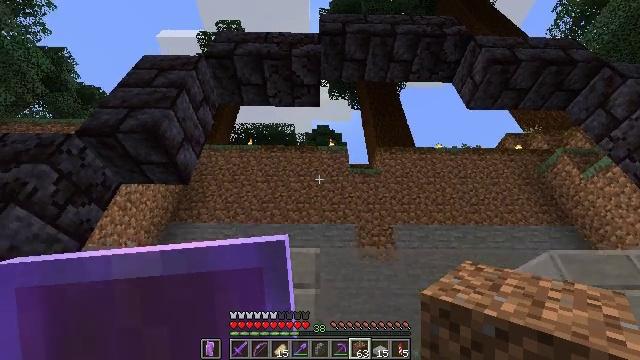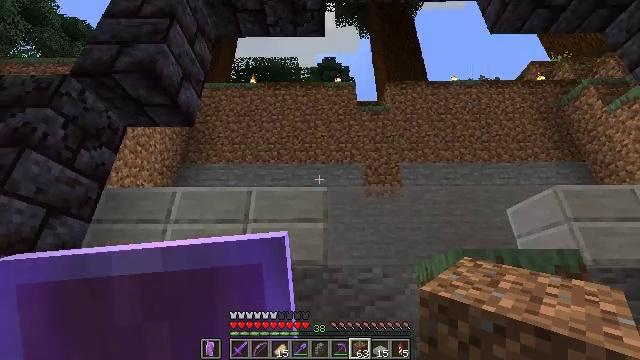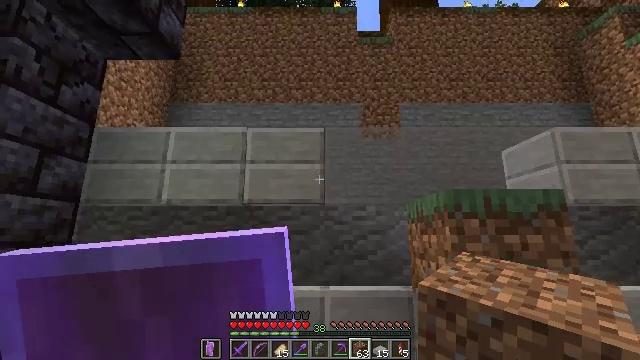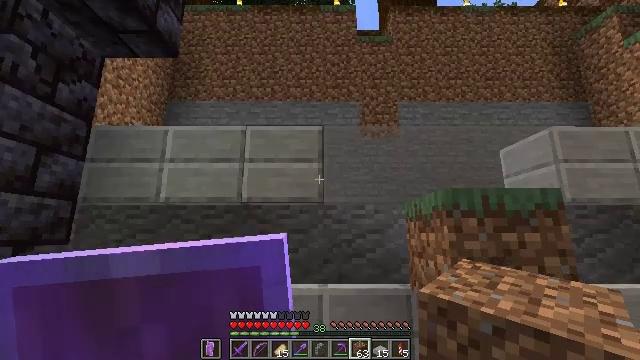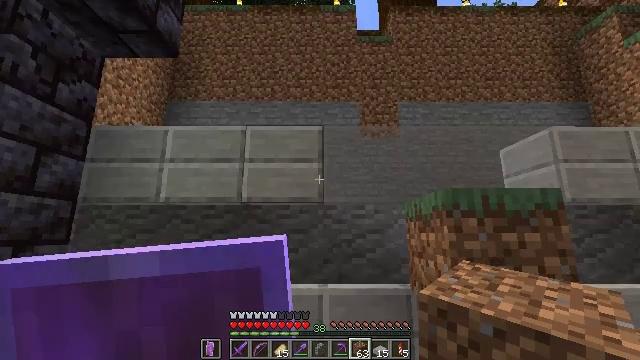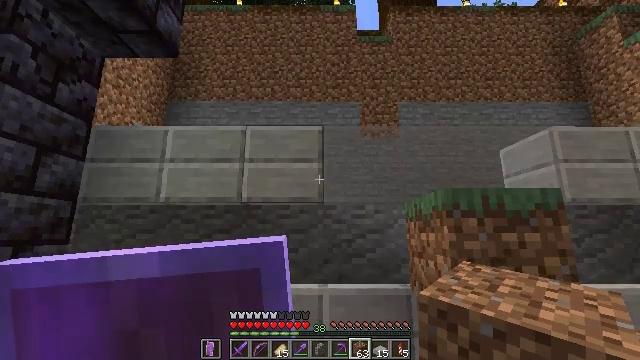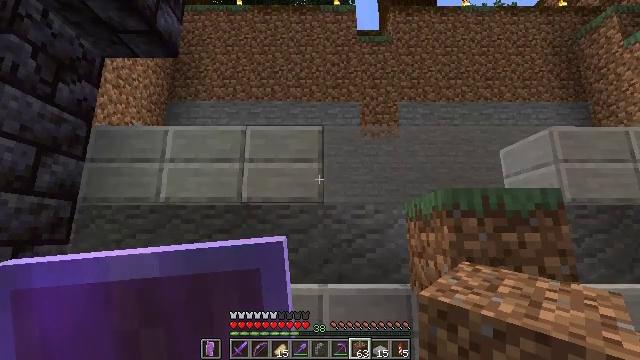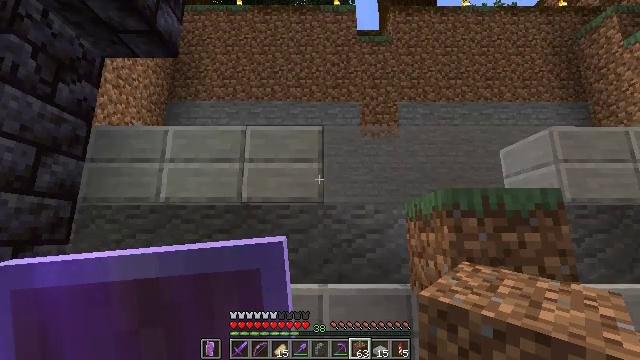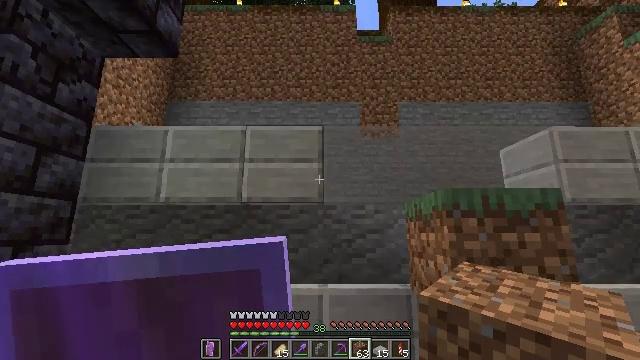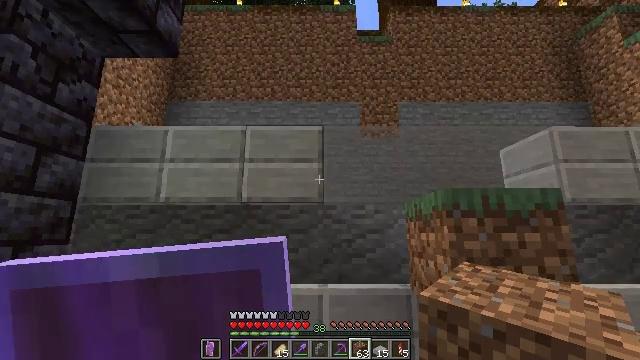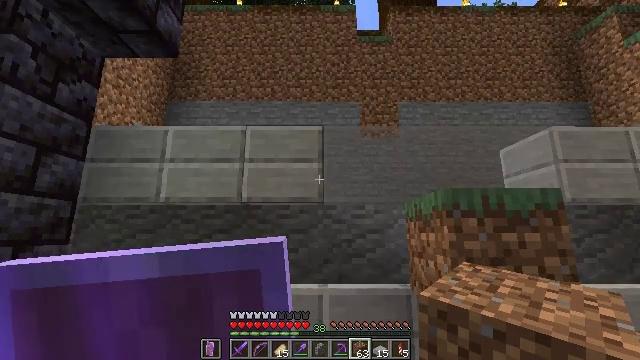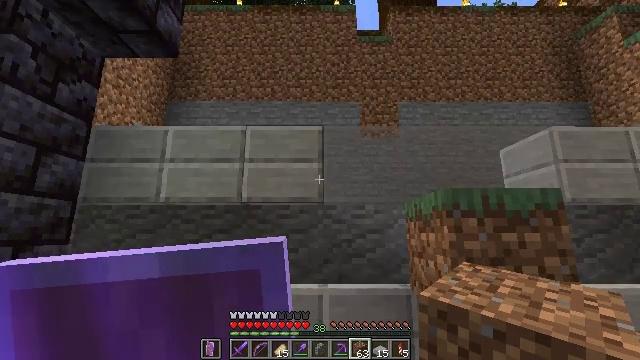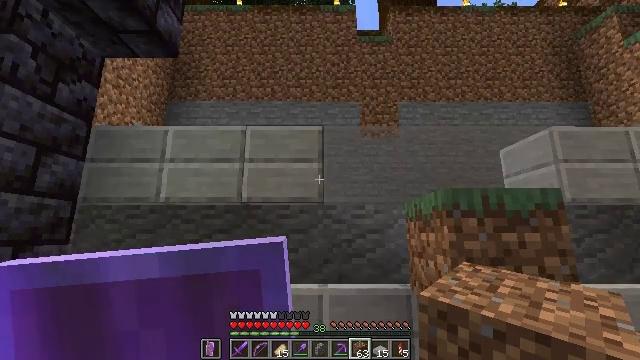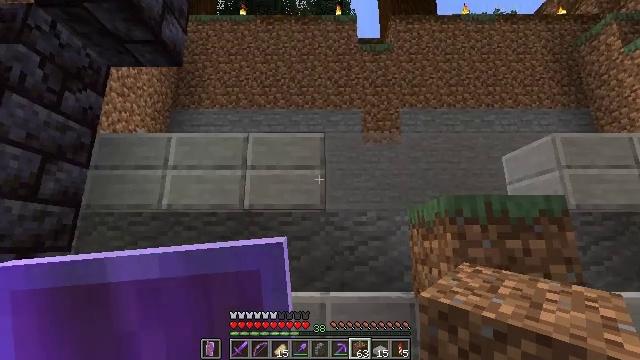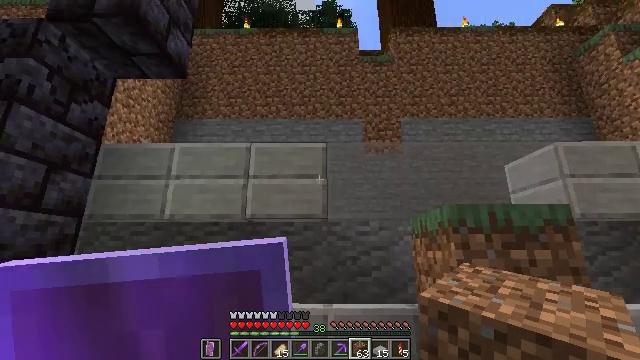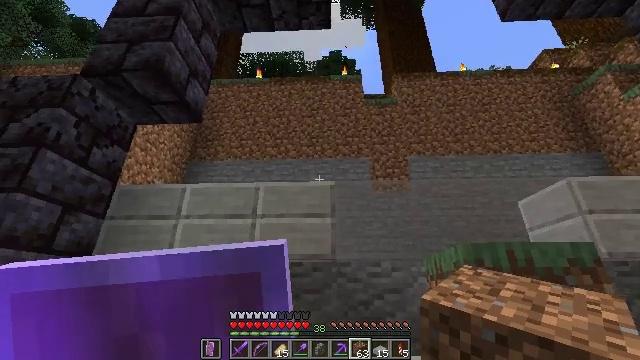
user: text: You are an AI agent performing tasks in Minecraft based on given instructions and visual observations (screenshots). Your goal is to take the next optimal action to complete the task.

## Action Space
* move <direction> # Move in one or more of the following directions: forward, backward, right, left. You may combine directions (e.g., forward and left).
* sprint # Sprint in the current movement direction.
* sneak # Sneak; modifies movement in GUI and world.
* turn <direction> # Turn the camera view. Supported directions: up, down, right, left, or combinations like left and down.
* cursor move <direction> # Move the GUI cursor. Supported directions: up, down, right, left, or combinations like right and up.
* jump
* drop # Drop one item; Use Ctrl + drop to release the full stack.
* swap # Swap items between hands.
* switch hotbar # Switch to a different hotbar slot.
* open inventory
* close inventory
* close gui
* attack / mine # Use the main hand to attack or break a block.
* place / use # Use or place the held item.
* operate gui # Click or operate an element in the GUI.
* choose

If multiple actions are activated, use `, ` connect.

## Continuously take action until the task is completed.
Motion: motion action
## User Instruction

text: mine block light gray stained glass
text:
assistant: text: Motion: turn left and down
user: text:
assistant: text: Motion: turn down
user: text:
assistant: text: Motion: no_op
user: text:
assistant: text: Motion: no_op
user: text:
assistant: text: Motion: no_op
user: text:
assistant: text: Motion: no_op
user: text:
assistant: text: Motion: no_op
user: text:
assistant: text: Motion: no_op
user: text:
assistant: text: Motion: no_op
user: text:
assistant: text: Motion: no_op
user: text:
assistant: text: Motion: no_op
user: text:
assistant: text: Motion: no_op
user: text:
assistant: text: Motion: turn up
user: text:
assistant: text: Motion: turn up
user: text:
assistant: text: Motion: turn left and up
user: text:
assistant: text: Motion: turn up
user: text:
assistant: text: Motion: turn left and up
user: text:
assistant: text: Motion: no_op
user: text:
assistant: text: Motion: no_op
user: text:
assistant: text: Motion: no_op
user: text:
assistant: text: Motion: no_op
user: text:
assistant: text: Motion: no_op
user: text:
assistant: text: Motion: no_op
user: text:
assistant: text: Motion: no_op
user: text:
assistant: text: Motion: no_op
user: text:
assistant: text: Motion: no_op
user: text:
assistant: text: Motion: no_op
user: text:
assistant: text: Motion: no_op
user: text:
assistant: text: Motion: no_op
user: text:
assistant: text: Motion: no_op